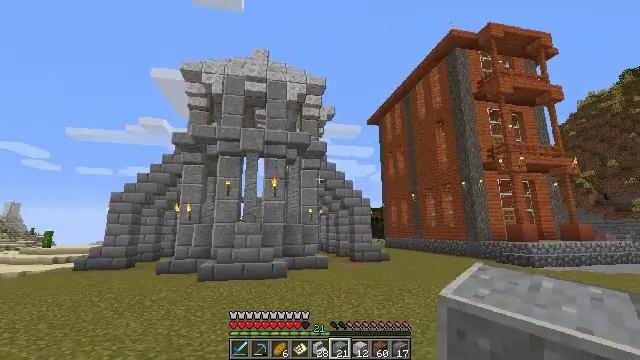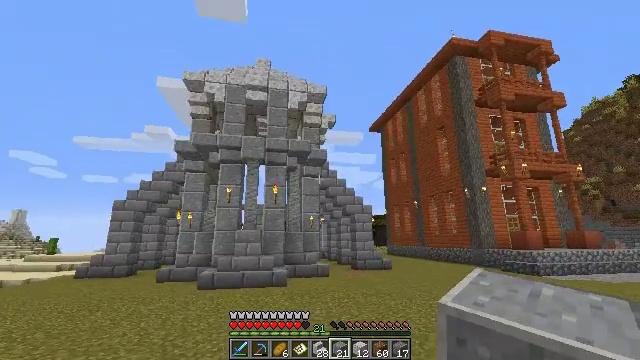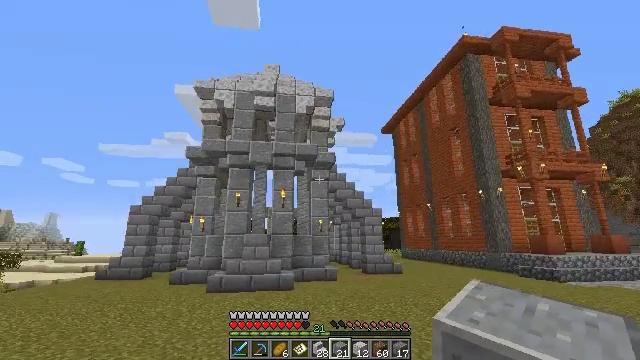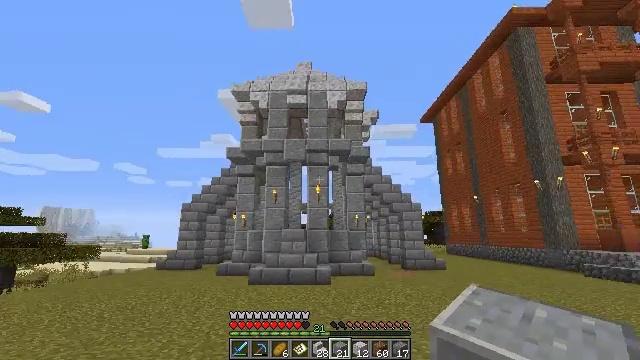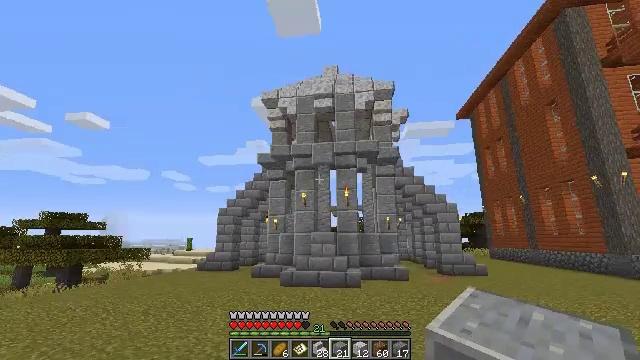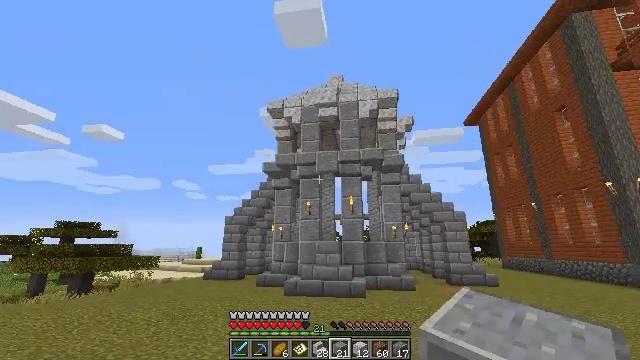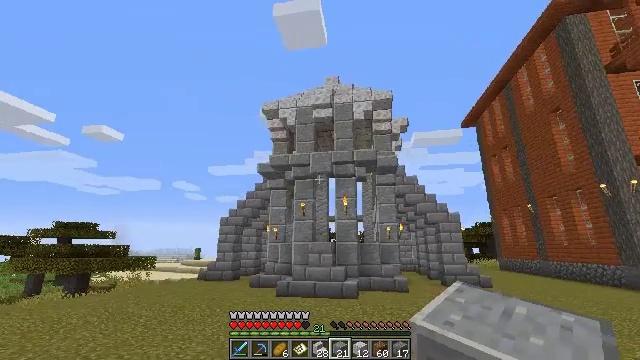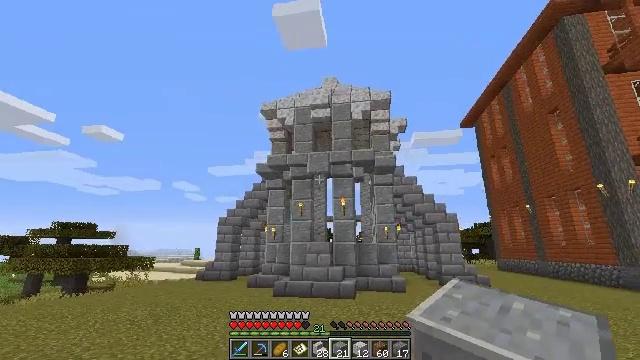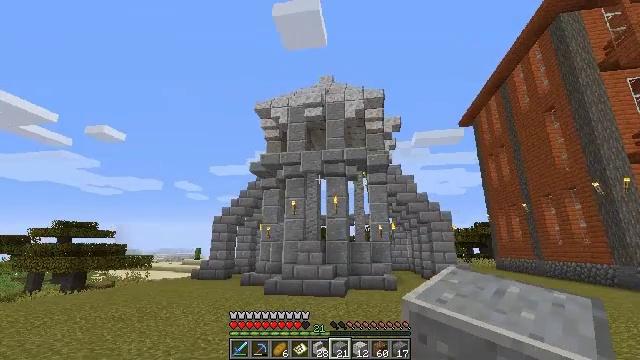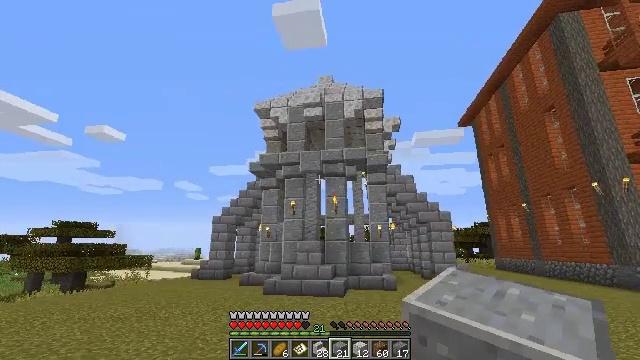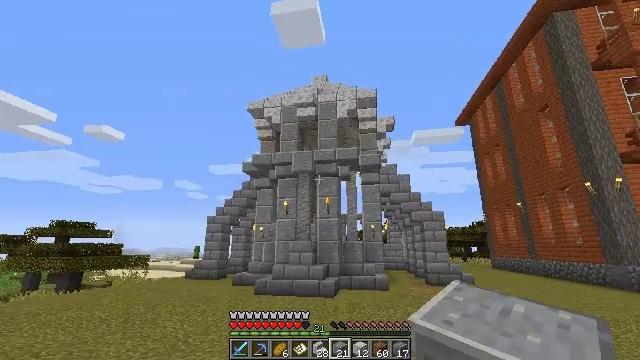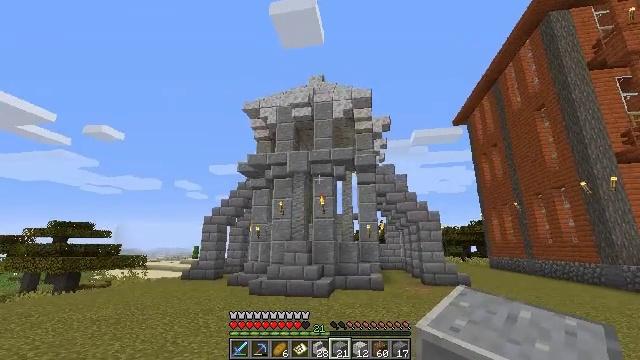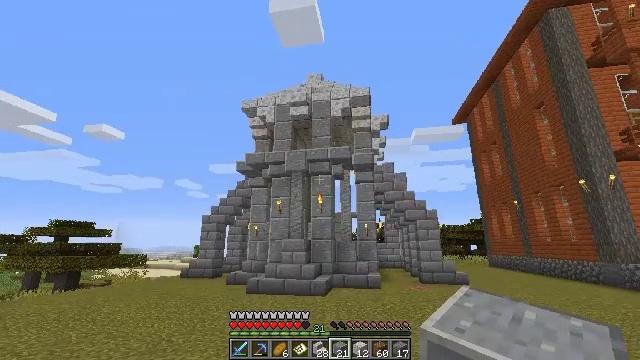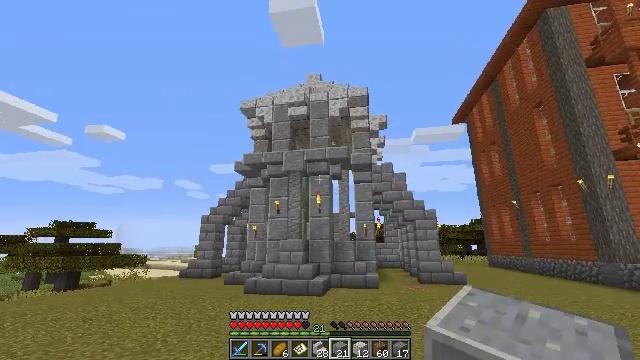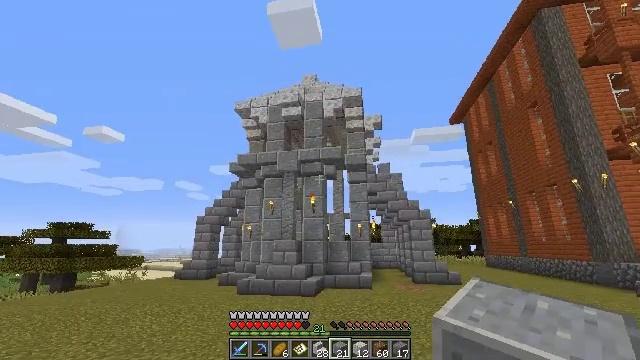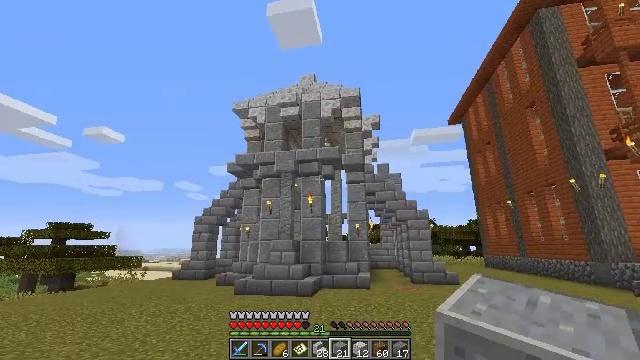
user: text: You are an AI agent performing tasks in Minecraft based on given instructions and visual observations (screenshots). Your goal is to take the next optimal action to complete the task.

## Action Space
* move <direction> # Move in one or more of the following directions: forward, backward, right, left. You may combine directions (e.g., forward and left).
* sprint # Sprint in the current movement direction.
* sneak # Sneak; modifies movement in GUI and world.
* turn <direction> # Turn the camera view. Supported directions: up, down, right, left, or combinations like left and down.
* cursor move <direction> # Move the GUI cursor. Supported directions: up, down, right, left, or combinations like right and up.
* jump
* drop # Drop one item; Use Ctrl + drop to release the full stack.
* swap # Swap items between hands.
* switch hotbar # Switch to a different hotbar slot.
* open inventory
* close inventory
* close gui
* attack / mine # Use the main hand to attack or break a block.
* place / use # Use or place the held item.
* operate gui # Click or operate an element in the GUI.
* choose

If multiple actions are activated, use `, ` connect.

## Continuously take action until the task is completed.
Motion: motion action
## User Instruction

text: Gather polished andesite.
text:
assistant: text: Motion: move right, turn up
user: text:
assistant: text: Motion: move right, turn left
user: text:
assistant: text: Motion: move right, turn left and down
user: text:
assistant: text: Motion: move right, turn left
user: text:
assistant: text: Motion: move right, turn left and up
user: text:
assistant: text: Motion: move right
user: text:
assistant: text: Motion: move right
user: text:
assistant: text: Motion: move right
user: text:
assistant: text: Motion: move right
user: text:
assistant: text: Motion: move right
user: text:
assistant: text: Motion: move right
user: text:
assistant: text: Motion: move right
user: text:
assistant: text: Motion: move right
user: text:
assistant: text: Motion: move right
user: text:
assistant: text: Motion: move right
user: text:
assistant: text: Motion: move right
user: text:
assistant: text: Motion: move right
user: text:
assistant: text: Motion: move right
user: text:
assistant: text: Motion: move right
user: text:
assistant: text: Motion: move right
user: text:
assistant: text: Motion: move right
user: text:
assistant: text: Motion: move right
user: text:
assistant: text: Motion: move right
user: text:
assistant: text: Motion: move right
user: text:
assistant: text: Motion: move right
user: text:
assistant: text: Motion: move right
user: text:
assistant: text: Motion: move right
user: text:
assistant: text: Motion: move back and move right
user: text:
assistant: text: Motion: move back and move right
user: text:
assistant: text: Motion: move back and move right